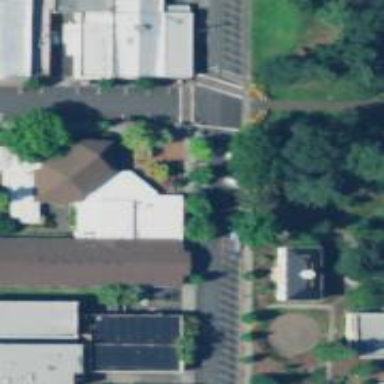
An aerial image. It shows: Building that serves as place of worship.